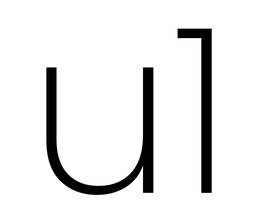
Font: Poppins-ExtraLight